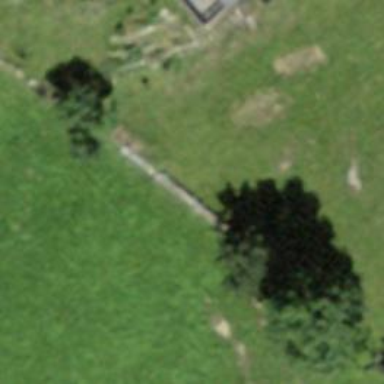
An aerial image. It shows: Dry stone wall barrier.